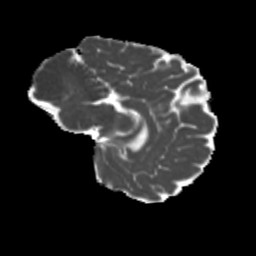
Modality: MD
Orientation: sagittal
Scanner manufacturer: siemens
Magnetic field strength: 3 T
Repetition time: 4 s
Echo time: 0.0594 s